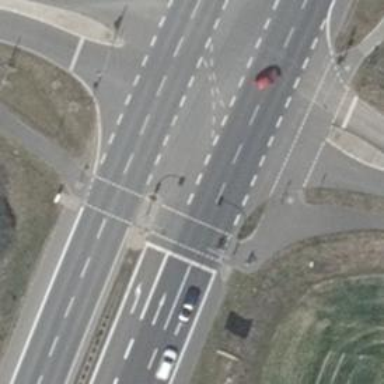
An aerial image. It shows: Tertiary road with separate asphalt cycleway and sidewalk.